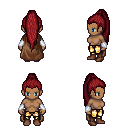
a pixel art fantasy rpg character, female body template, human, dark skin, brown cape, gold greaves, brunette extra-long topknot hairstyle, white cloth bracers, brown shoes, four views (front, back, left, right), 2x2 character sprite sheet, small pixel art, hard edges, no anti-aliasing